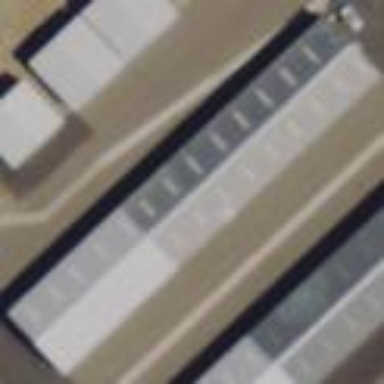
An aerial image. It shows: Hangar located at airport.